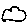
Label: cloud